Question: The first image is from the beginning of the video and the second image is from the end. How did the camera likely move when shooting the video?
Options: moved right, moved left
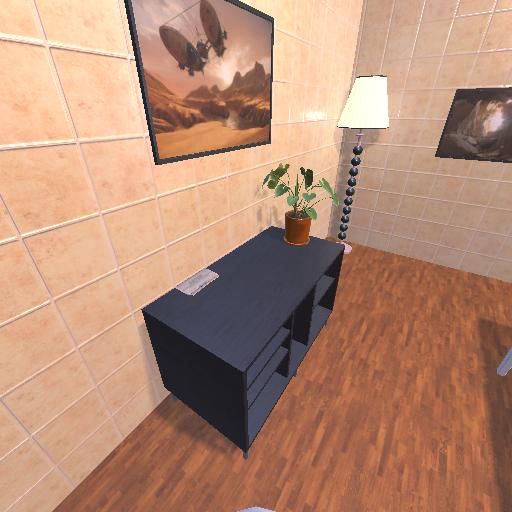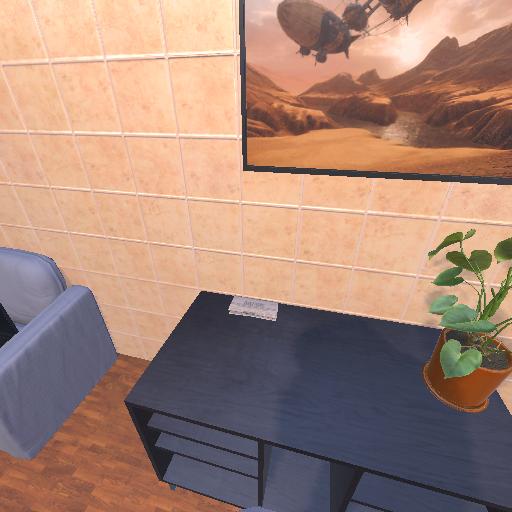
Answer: moved right